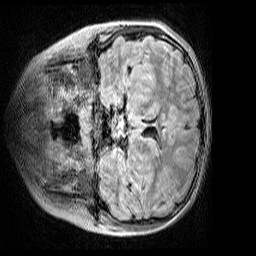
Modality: FLAIR
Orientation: coronal
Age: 10
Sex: female
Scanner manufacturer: siemens
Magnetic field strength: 3 T
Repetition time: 5 s
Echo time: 0.388 s